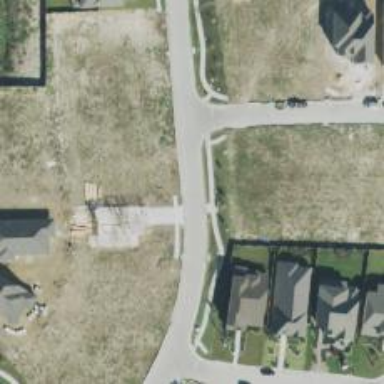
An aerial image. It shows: Residential road.